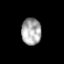
Tissue: prostate
Cell type: T cells
Senescence score: 0.7212
Nuclear area (px): 520
Mean DAPI intensity: 169.383